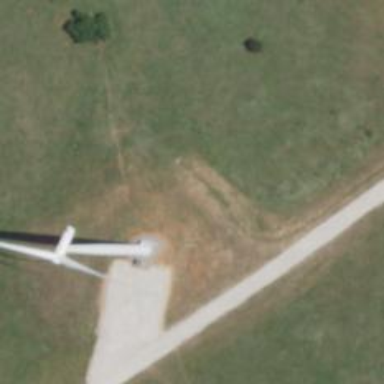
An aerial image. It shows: Wind turbine generator that utilizes wind as its source for generating electricity. It is of the horizontal axis type.